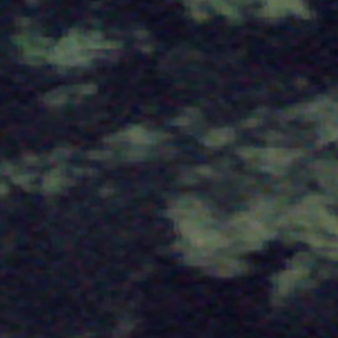
Label: other